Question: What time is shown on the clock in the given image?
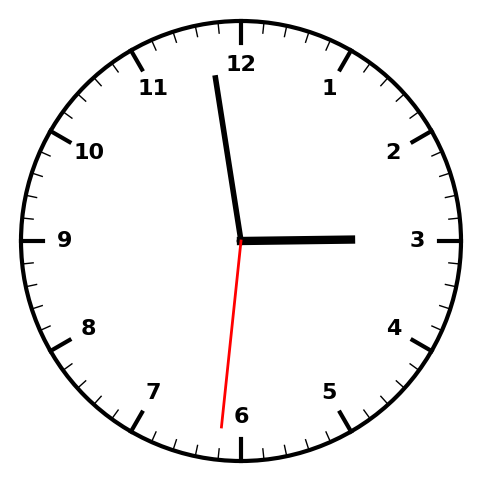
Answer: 02:58:31